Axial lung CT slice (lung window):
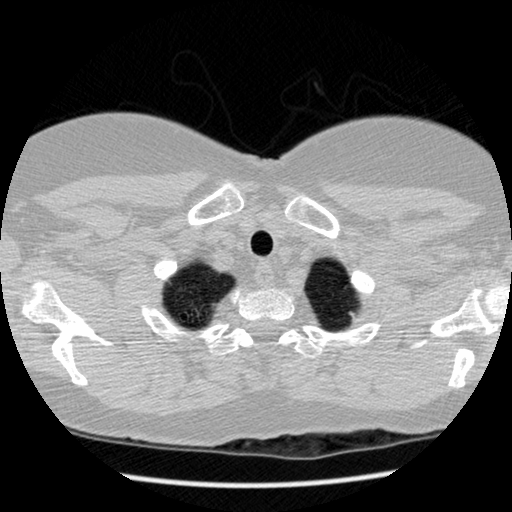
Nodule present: no